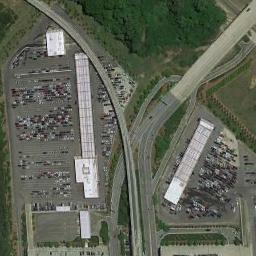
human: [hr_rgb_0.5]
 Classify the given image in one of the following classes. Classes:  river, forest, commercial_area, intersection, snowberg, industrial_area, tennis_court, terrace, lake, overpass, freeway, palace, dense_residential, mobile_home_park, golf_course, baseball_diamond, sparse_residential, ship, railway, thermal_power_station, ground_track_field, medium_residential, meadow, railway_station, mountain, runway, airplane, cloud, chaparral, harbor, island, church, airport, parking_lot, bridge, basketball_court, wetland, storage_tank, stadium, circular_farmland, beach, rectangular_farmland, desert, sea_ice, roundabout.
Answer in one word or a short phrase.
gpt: parking_lot